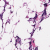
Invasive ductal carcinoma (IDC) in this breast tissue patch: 0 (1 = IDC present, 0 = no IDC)